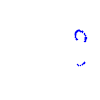
Particle: pion